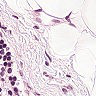
Metastatic tissue present: no